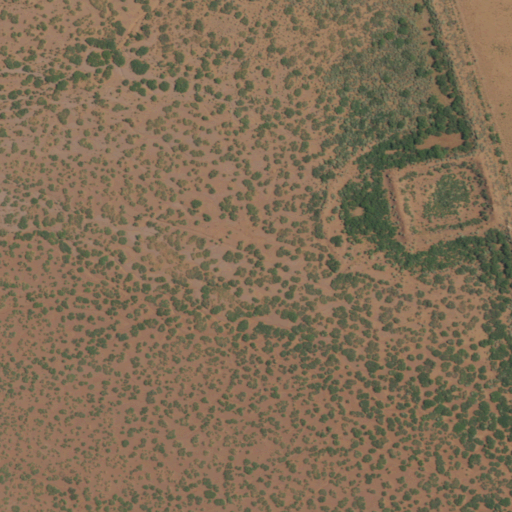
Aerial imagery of valley in New Mexico named Black Rock Canyon containing shrub, open development, and cultivated crops